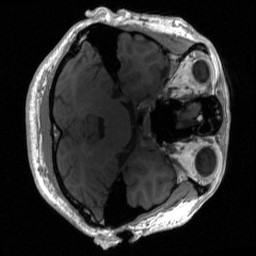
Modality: T1w
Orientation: axial
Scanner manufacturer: siemens
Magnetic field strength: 3 T
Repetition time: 2 s
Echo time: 0.0022 s